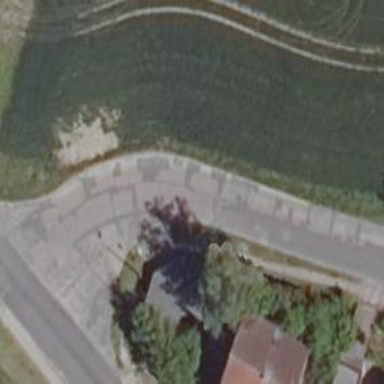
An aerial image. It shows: Unclassified road with concrete surface and sidewalk on the left.